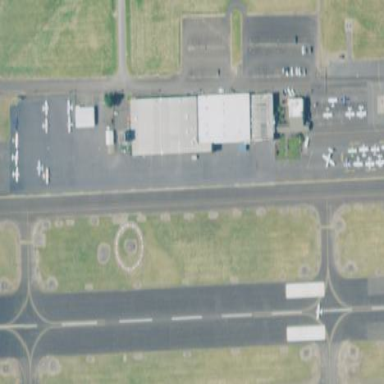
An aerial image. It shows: Apron at the airport.